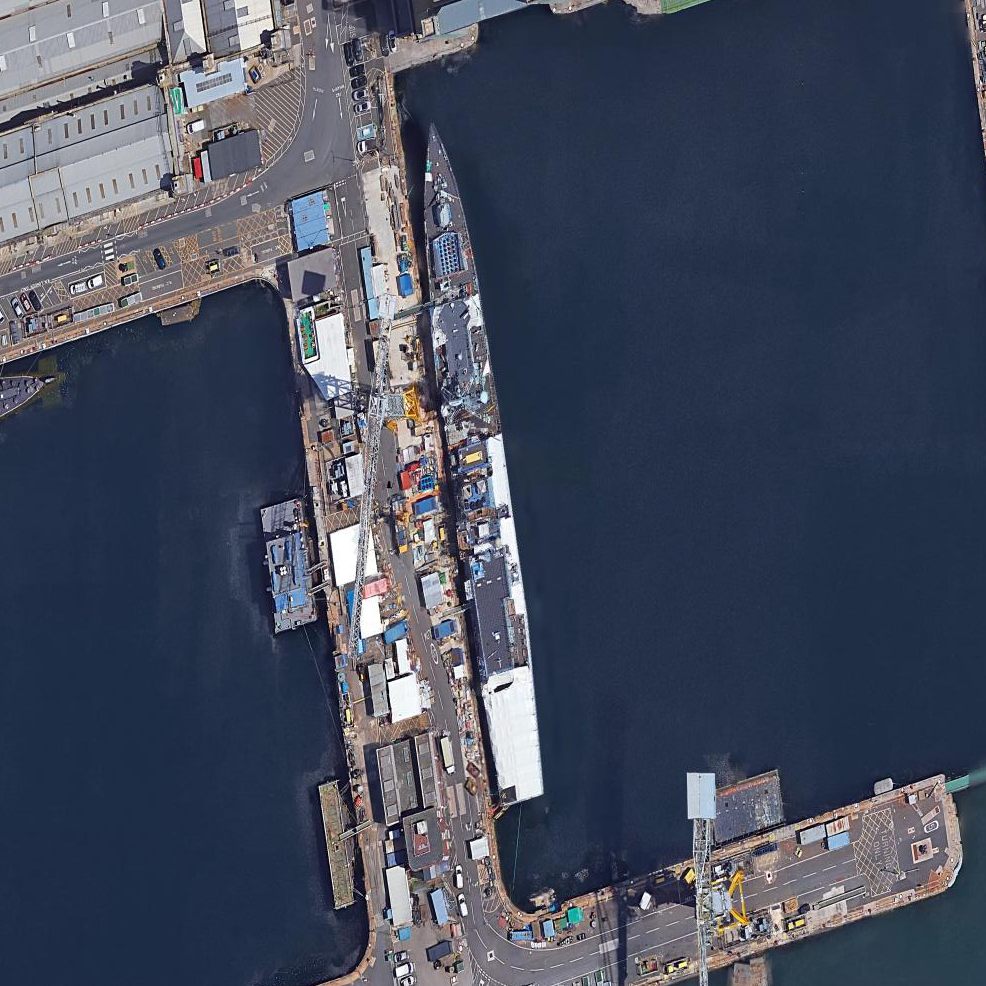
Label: cruiser